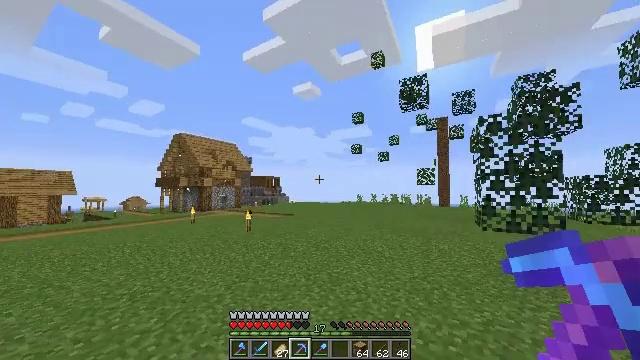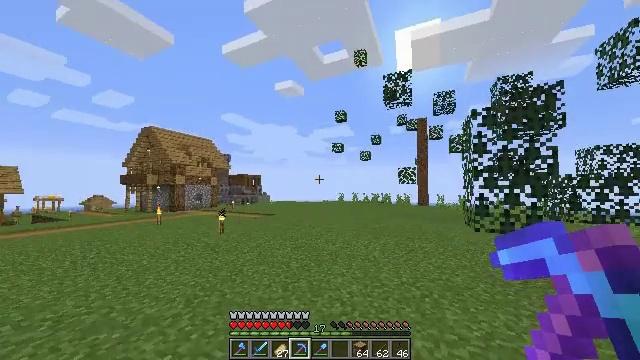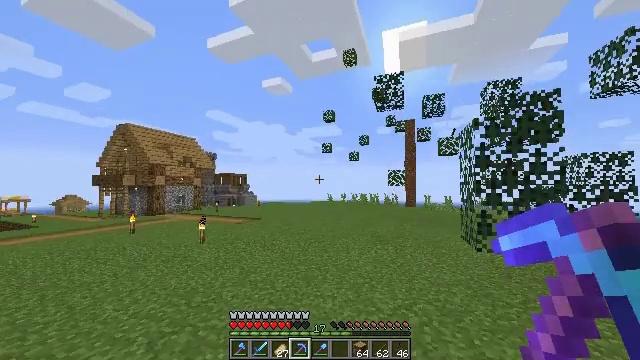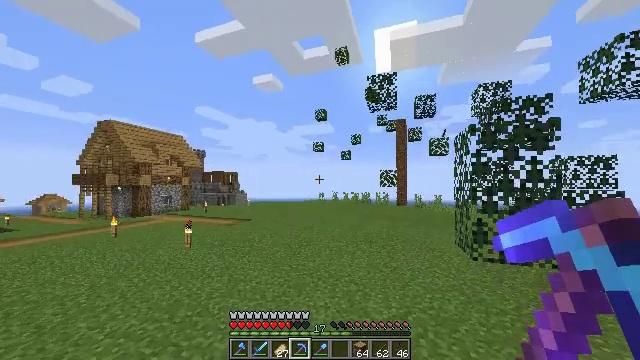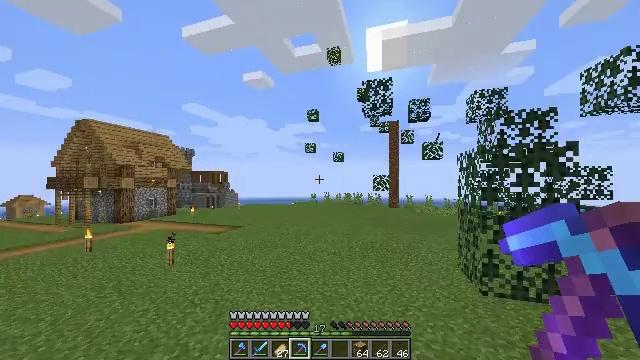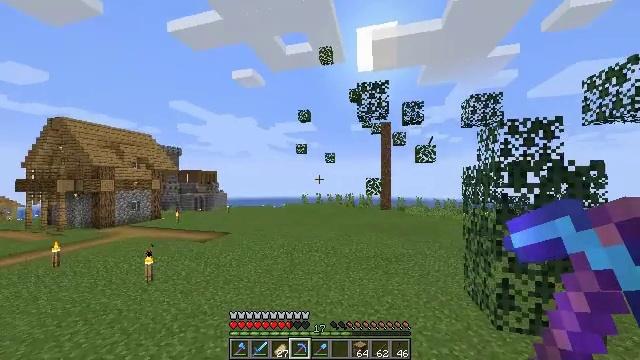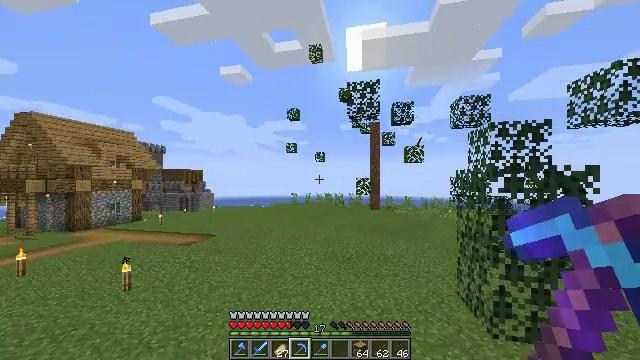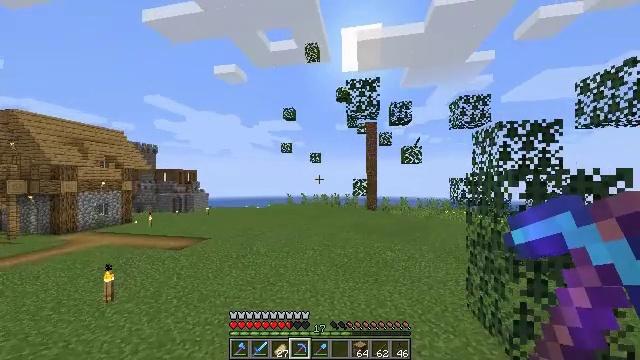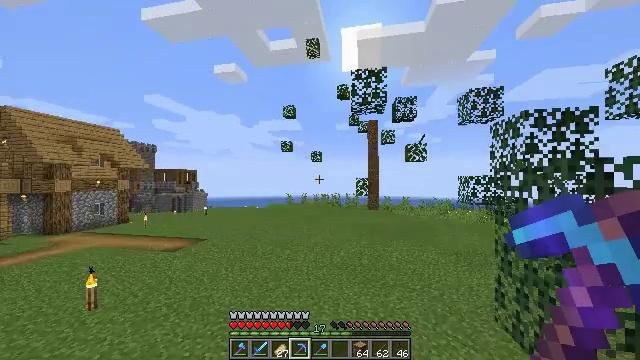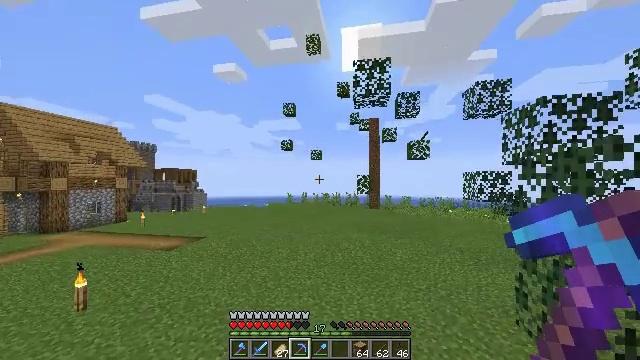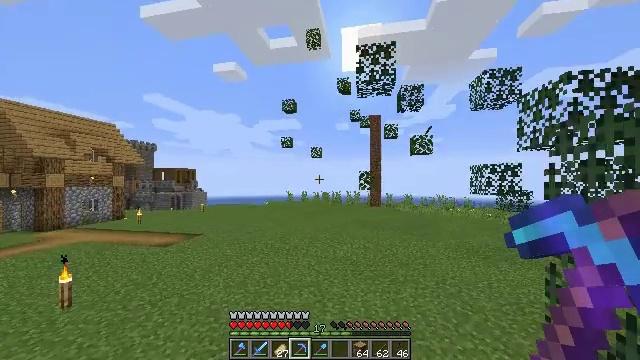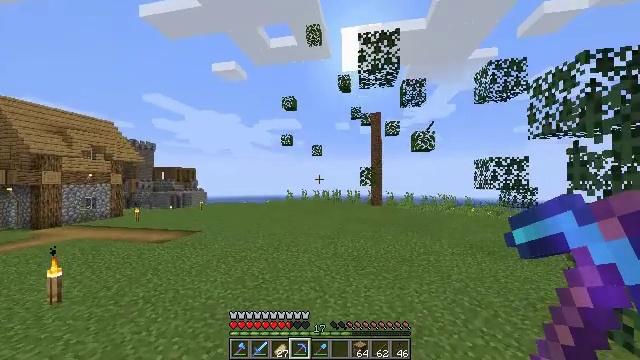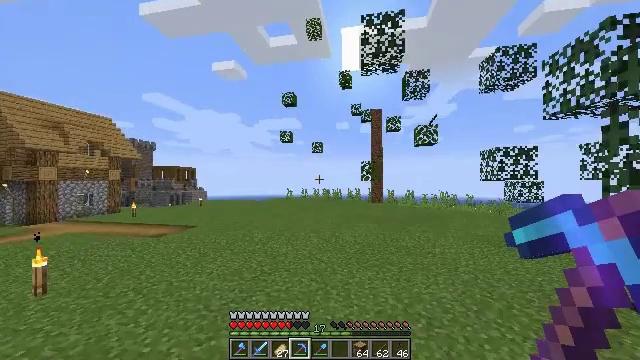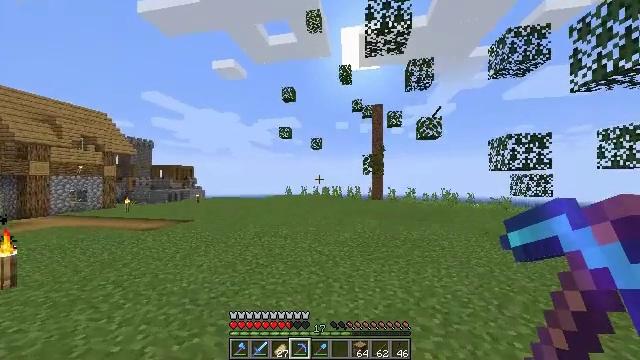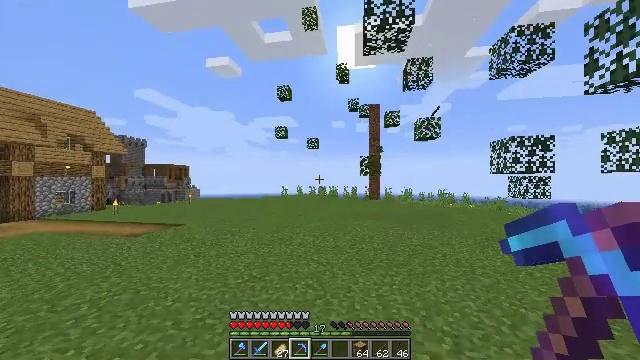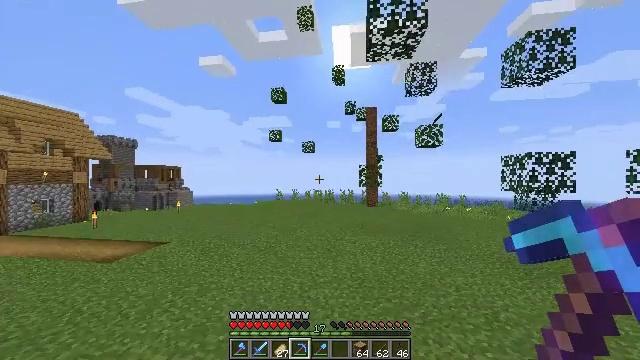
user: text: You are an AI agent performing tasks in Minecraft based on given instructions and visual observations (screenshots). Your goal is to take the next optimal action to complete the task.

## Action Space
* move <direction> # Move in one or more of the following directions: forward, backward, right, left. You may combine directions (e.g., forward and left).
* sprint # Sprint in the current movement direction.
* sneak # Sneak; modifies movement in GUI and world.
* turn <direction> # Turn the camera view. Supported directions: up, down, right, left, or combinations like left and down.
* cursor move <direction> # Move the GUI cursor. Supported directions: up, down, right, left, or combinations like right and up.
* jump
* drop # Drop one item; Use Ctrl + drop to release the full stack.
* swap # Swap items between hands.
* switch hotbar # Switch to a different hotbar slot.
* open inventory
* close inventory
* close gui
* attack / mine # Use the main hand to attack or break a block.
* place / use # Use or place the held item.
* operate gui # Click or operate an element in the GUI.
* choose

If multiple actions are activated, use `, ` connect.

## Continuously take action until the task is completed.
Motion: motion action
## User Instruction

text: Mine oak leaves.
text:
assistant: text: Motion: move forward, turn right
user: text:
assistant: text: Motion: move forward, turn right, jump
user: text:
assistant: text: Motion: move forward, turn right, jump
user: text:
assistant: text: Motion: move forward, turn right, jump
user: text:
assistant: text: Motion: move forward, turn right, jump
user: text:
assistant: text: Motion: move forward, turn right, jump
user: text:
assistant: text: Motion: move forward, turn right, jump
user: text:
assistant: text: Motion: move forward, jump
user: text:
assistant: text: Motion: move forward, jump
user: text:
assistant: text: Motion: move forward, jump
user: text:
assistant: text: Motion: move forward, jump
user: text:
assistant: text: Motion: move forward, sprint, jump
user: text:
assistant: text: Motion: move forward, sprint, jump
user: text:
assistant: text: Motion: move forward, sprint, turn right, jump
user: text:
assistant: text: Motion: move forward, sprint, turn right, jump
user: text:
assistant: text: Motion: move forward, sprint, jump
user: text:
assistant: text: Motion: move forward, jump
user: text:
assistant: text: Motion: move forward, jump
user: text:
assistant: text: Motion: move forward, jump
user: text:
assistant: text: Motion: move forward, jump
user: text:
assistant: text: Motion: move forward, jump
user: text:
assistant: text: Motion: move forward, turn right, jump
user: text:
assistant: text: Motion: move forward, sprint, jump
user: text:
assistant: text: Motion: move forward, sprint, jump
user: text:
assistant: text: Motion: move forward, sprint, jump
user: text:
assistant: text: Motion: move forward, jump
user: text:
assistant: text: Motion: move forward, jump
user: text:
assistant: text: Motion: move forward, turn right
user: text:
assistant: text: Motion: move forward
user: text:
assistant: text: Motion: move forward